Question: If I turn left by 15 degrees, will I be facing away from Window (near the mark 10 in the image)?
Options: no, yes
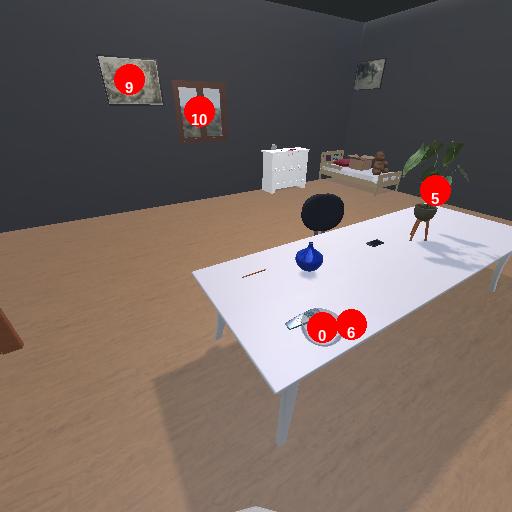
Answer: no